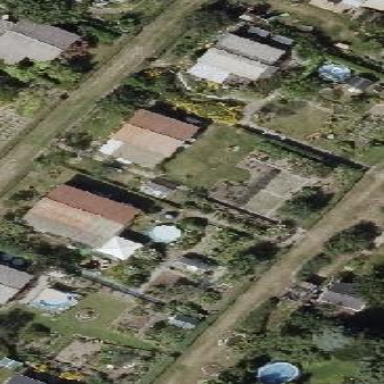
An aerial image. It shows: Fenced plot in the allotments area.